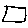
Label: square